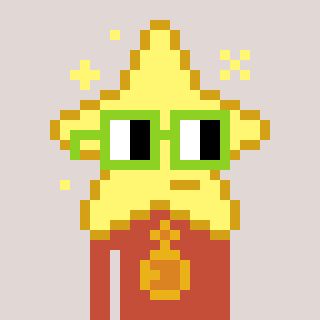
a pixel art character with square light green glasses, a star-shaped head and a rust-colored body on a warm background